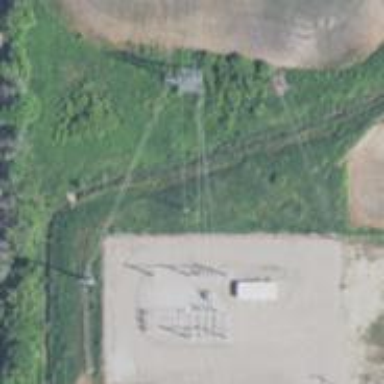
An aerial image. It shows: Triple tower power pole.